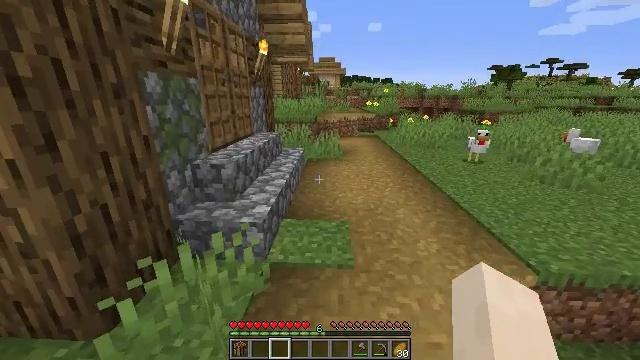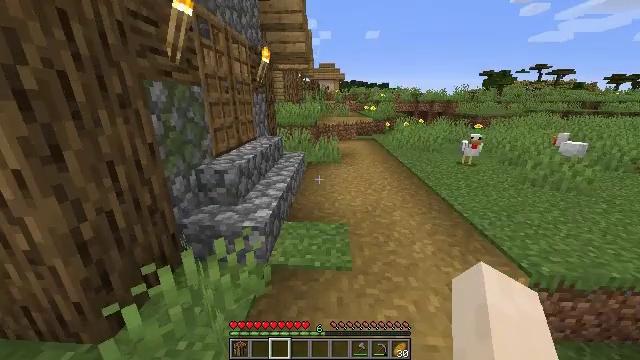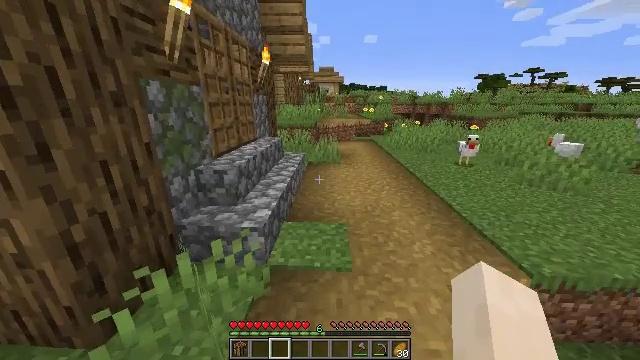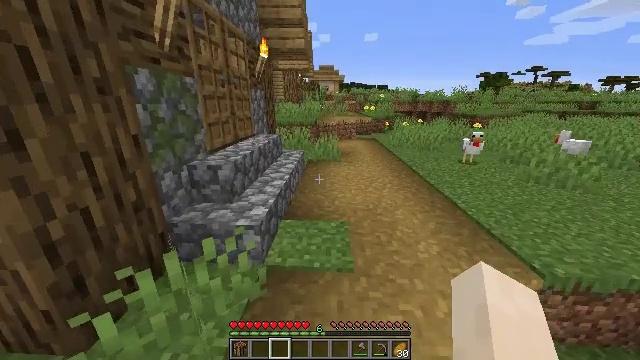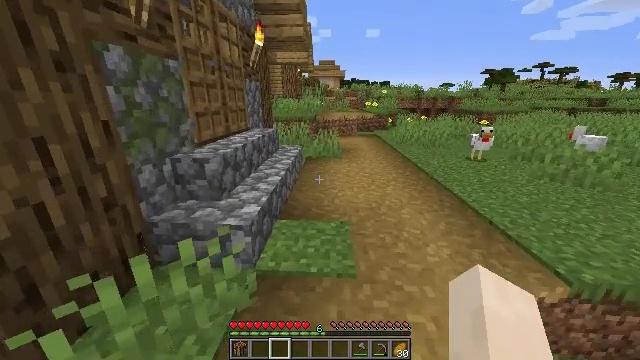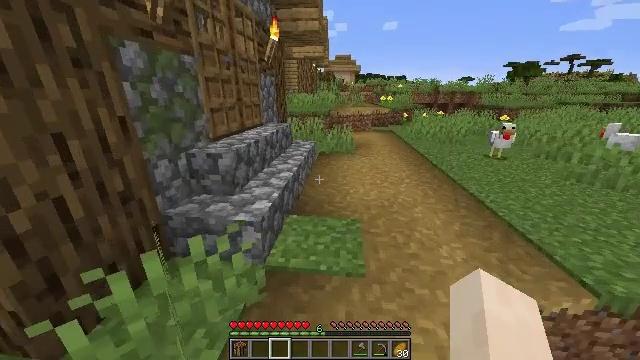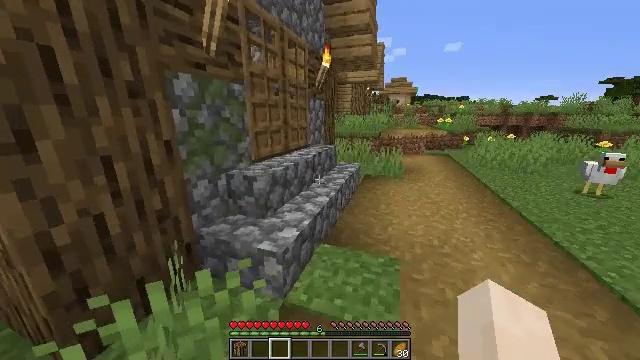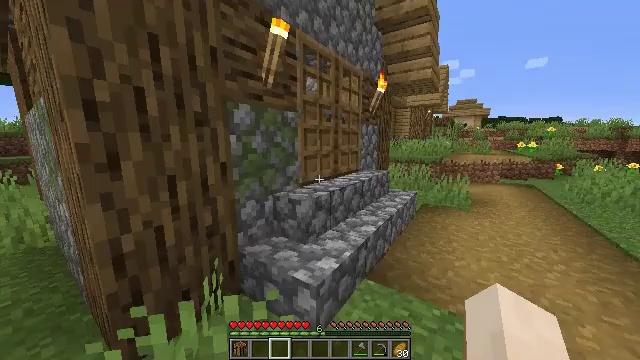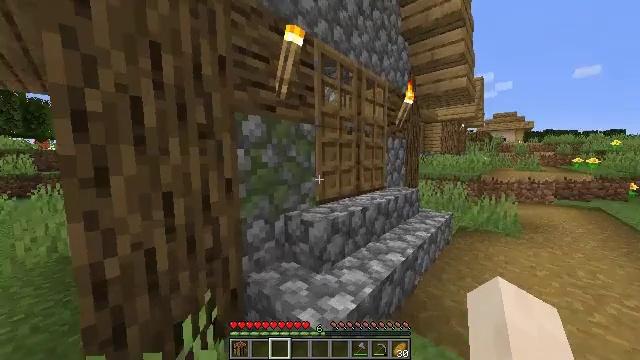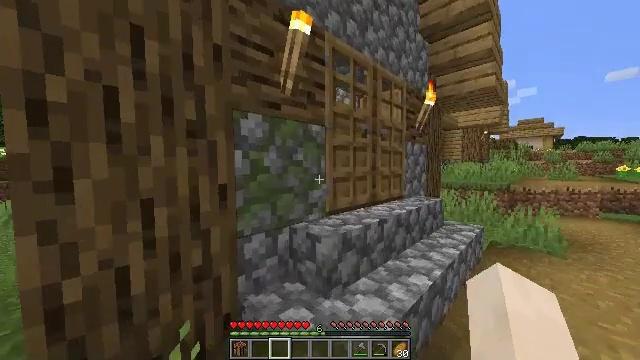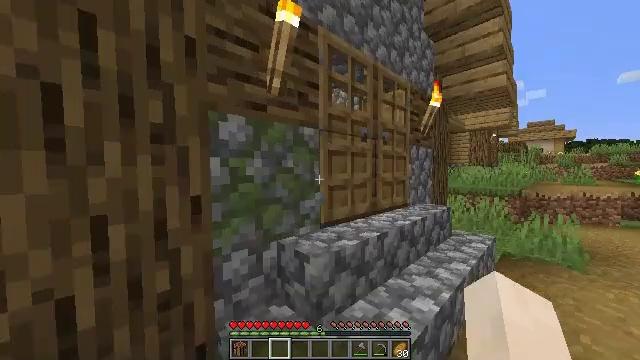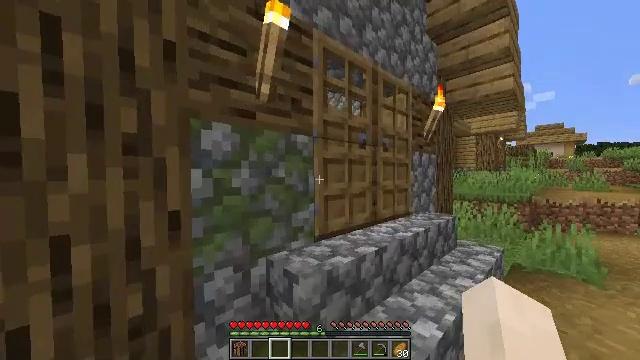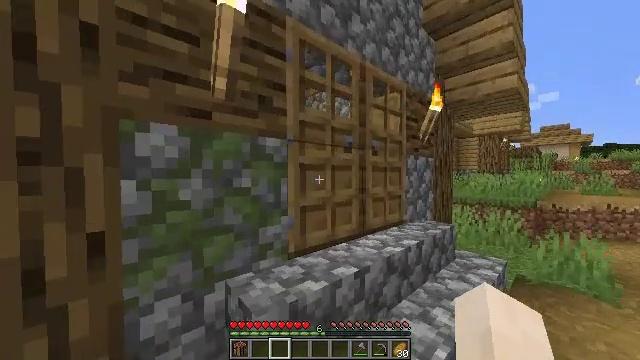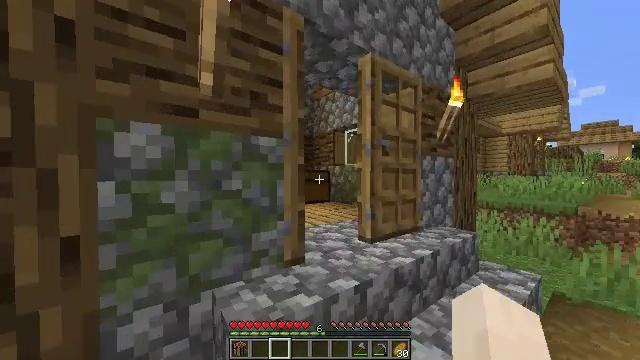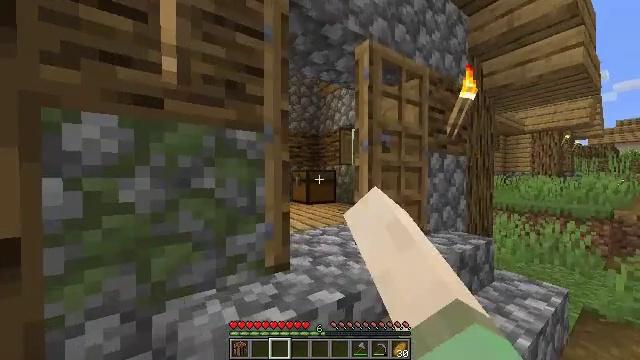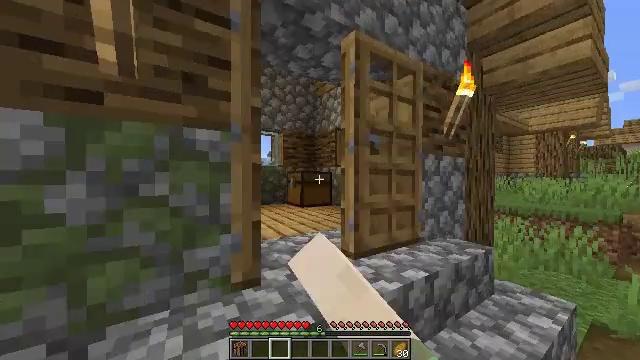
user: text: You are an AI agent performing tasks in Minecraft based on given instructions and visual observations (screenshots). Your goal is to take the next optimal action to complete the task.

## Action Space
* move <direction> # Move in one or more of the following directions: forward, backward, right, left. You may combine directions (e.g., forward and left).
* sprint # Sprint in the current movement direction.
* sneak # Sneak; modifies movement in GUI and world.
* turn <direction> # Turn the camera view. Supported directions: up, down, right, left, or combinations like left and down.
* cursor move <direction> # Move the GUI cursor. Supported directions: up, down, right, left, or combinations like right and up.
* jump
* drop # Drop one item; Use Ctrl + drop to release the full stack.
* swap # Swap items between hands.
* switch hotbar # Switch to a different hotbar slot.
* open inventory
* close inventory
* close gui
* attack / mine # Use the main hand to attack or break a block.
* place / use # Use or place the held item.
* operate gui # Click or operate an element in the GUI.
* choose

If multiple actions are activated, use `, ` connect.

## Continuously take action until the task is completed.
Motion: motion action
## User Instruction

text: Recycle the smithing table.
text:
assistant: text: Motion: move forward, sprint
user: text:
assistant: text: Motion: move forward, sprint
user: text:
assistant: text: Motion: move forward, sprint
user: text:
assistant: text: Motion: move forward, sprint
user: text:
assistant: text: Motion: move forward and move right, turn left and down
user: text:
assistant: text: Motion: move forward and move right, turn left and up
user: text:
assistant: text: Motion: move forward and move right, turn left and up
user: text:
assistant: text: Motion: move forward and move right, turn left and up
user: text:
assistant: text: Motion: move forward and move right, turn left and up
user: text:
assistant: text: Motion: move forward and move right, turn left and up
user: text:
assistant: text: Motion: move forward and move right, turn left and up
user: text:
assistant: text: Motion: move forward and move right
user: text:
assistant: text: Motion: move forward and move right, turn left, use / place
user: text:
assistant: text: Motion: move forward and move right, turn left, use / place
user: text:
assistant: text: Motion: move forward, use / place
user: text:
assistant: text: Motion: move forward, turn left and down
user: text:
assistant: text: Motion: move forward, turn left and down
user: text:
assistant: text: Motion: move forward, turn left and down
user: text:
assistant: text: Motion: move forward, turn left and down
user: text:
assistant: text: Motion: move forward, turn left and down
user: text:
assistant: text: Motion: move forward, turn down
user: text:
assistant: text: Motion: move forward
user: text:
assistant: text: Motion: move forward
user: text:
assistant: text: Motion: move forward, turn right
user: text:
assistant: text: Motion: move forward, turn right and down
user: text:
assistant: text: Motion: move forward
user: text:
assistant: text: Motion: move forward
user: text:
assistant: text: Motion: move forward, turn right
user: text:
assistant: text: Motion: move forward, turn right
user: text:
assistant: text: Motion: move forward, turn right